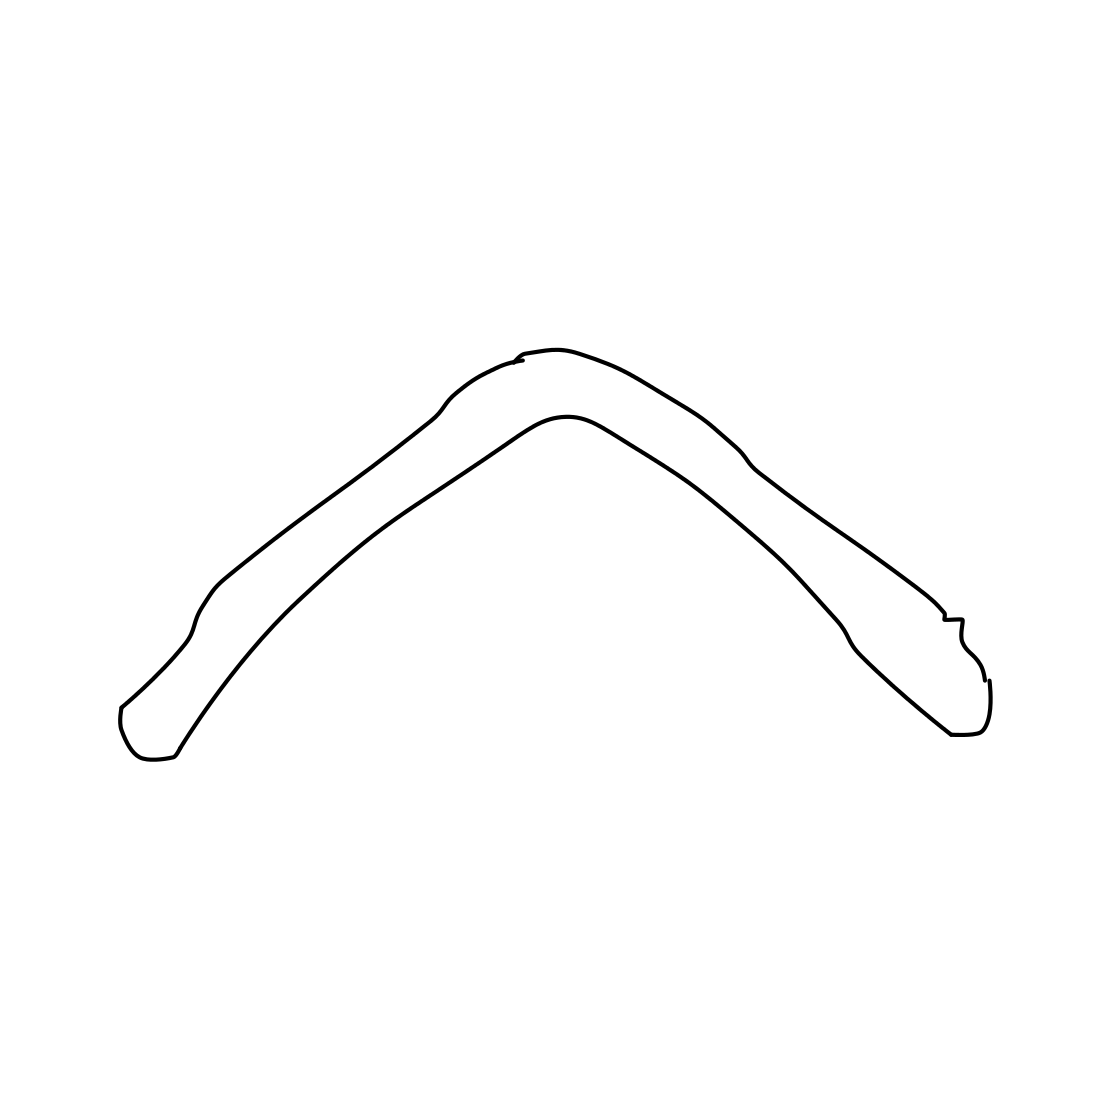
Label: boomerang